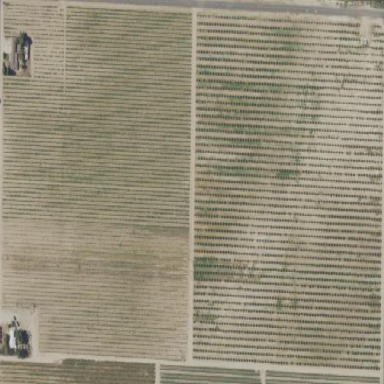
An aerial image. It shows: Vineyard.